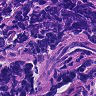
Metastatic tissue present: no